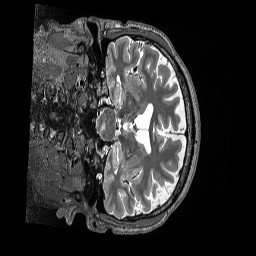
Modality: T2w
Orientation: coronal
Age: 55
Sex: male
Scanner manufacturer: siemens
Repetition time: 3.2 s